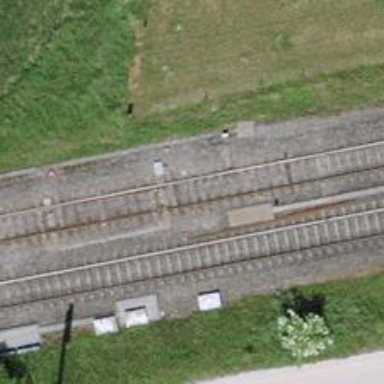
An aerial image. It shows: Railway switch.